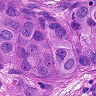
Metastatic tissue present: yes